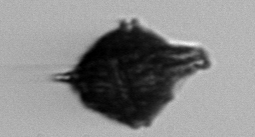
Label: Gonyaulax